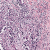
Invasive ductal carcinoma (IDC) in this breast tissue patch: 1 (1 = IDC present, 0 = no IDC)